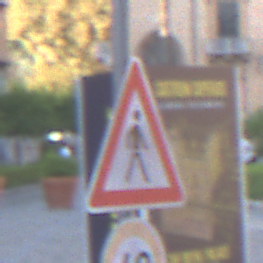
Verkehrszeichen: FussgaengerLinks
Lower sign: Geschwindigkeit40
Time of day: SunriseSunset
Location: Outdoor (Urban)
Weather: PartlyCloudy
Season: NotSpecified
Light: Natural